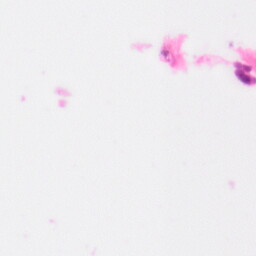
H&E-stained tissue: Colon